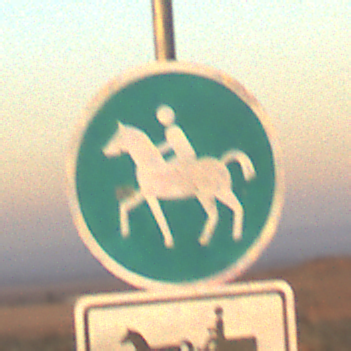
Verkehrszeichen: Reitweg
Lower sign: MehrspurigeFahrzeugeFrei9
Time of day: SunriseSunset
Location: Outdoor (Nature)
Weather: Clear
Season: NotSpecified
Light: Natural